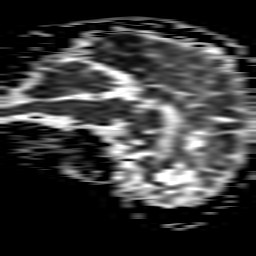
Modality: ADC
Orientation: sagittal
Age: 74
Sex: female
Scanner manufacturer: philips
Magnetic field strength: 1.5 T
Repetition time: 3.54 s
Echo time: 0.09411 s